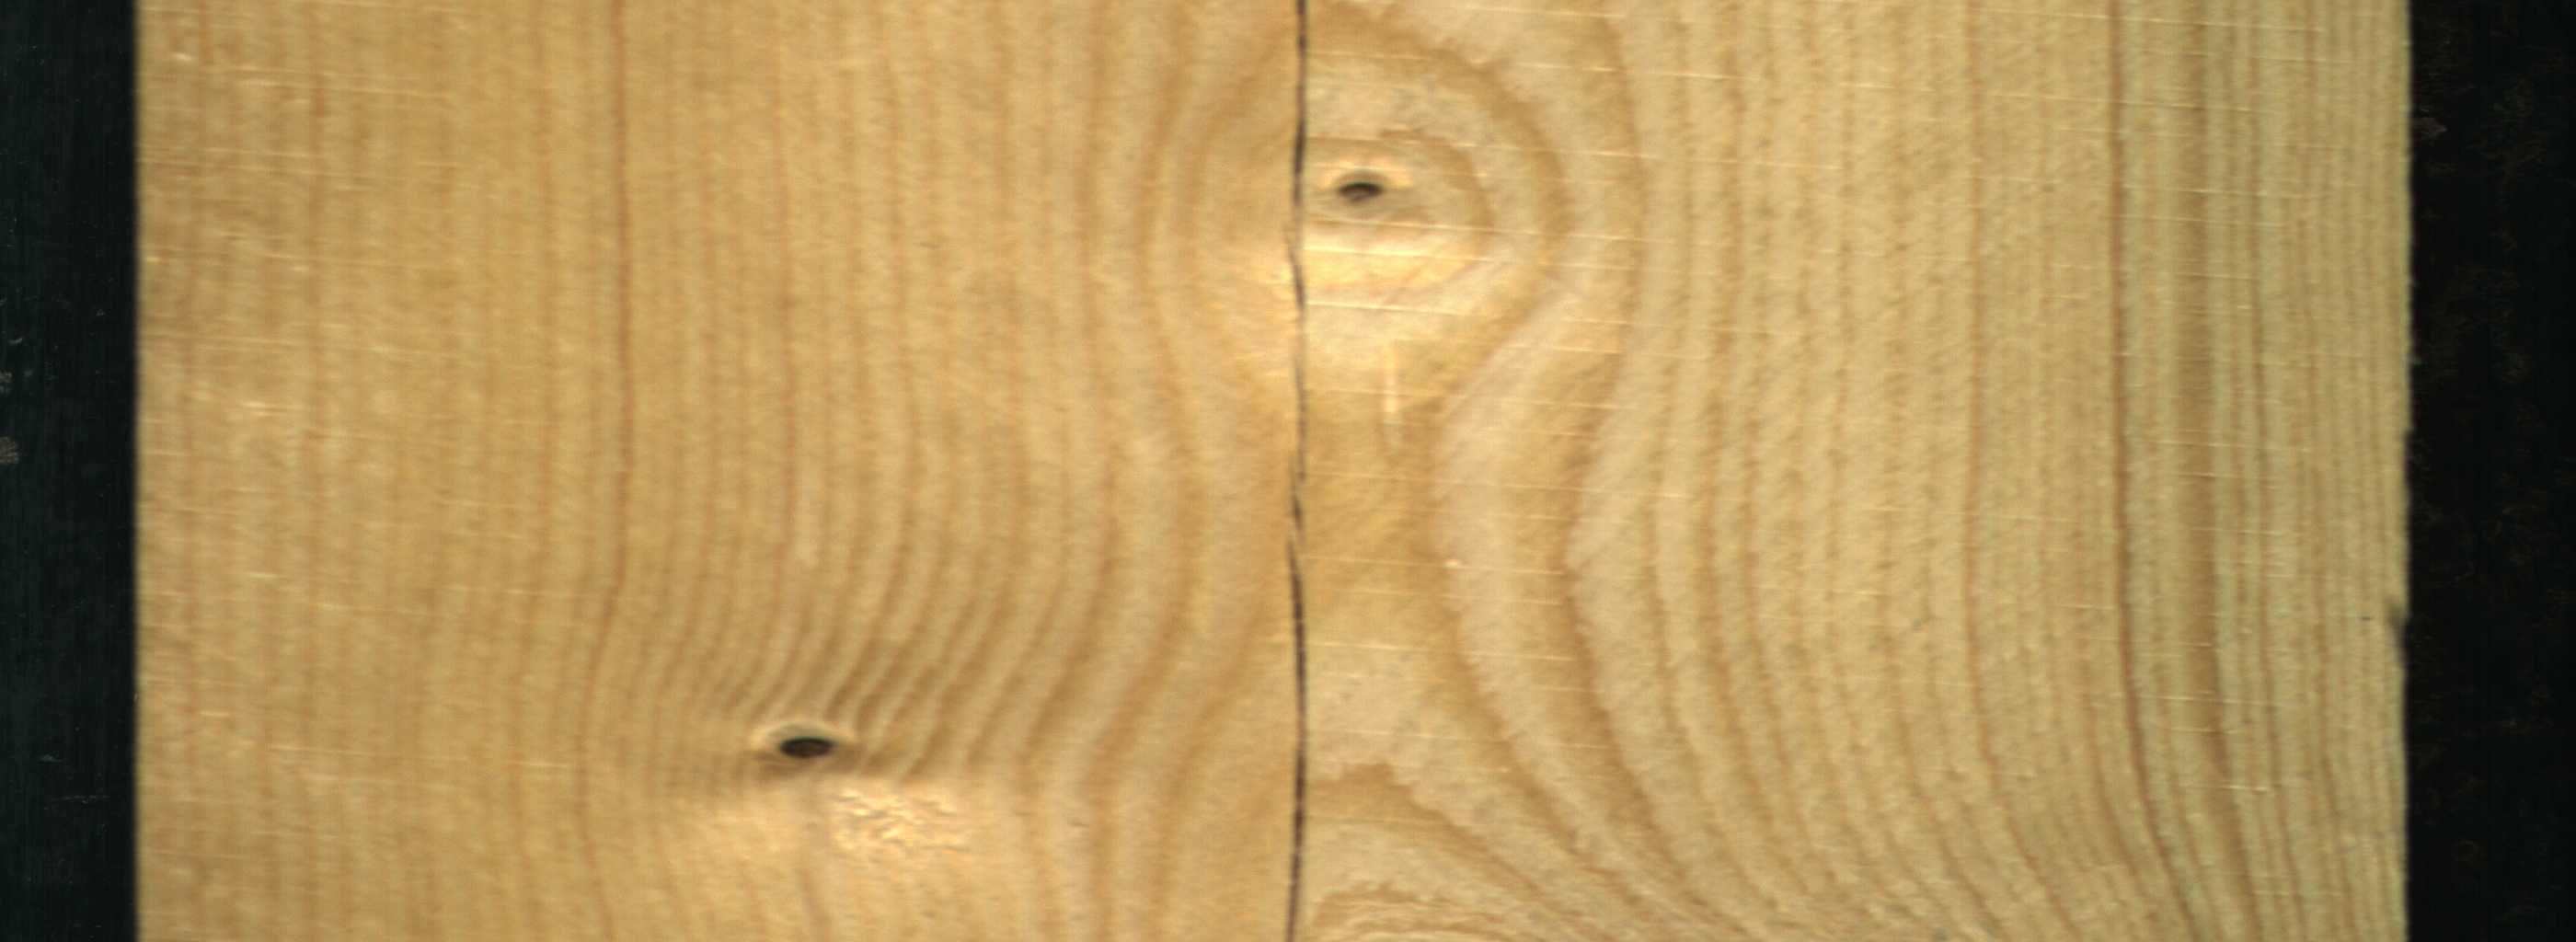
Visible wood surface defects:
Crack
Crack
Dead_Knot
Live_Knot